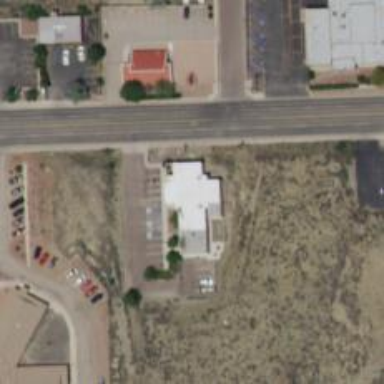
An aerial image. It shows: Healthcare clinic is depicted in the image.